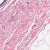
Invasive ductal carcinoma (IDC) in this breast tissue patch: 0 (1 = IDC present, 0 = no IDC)